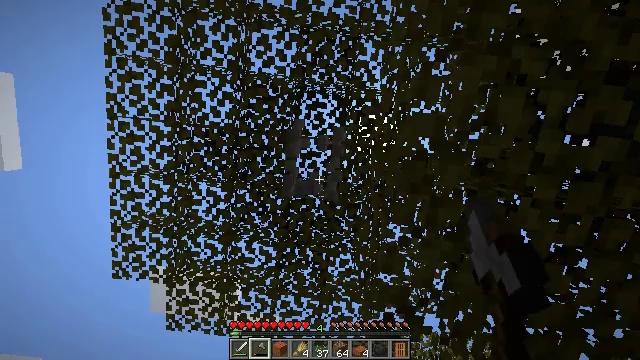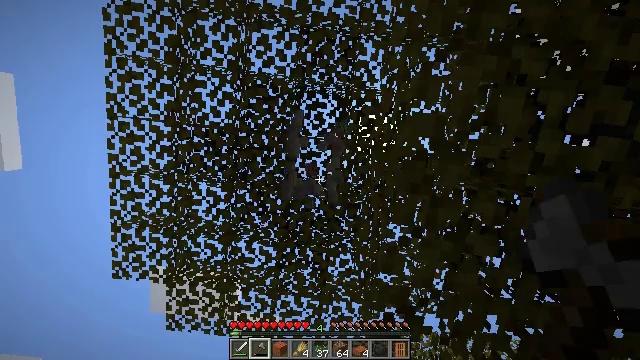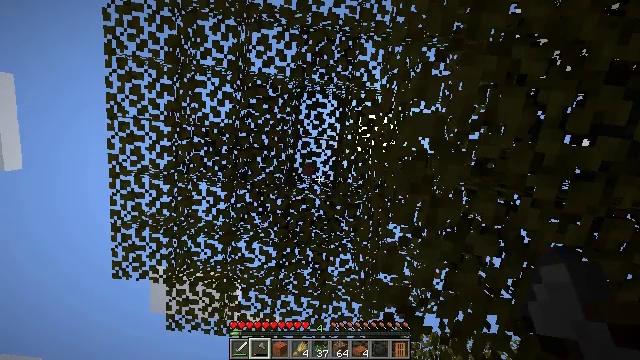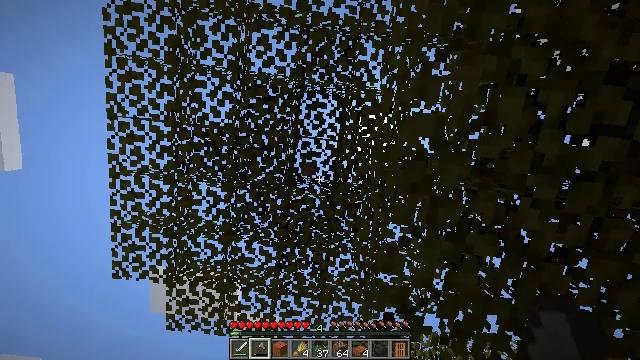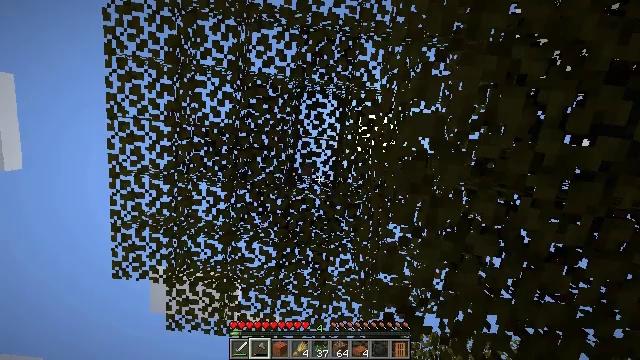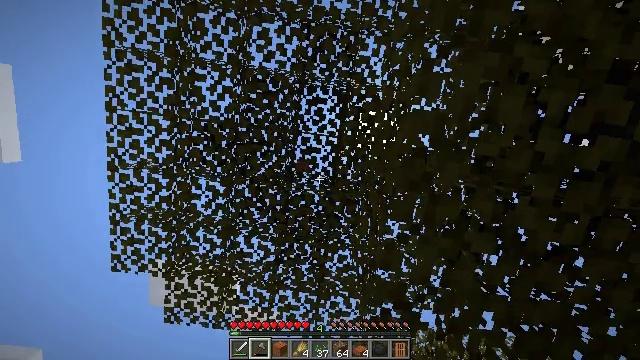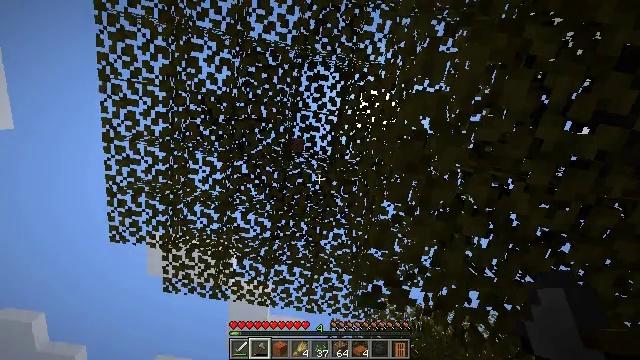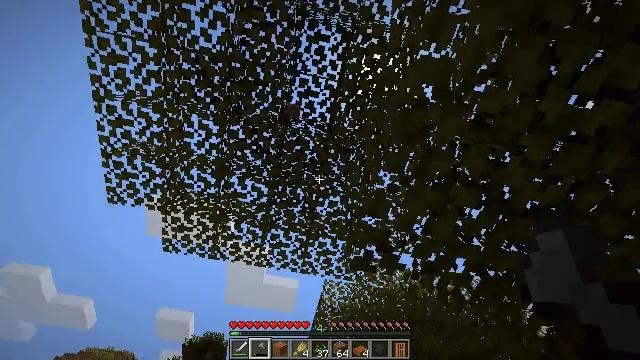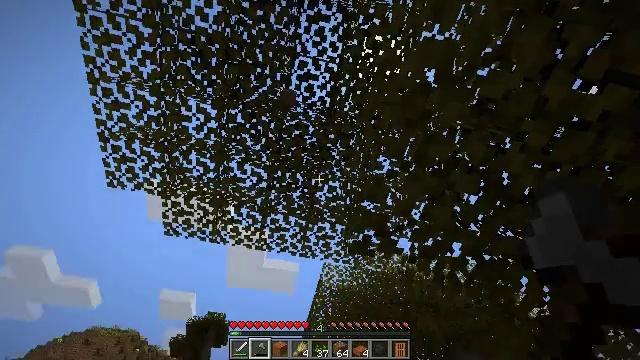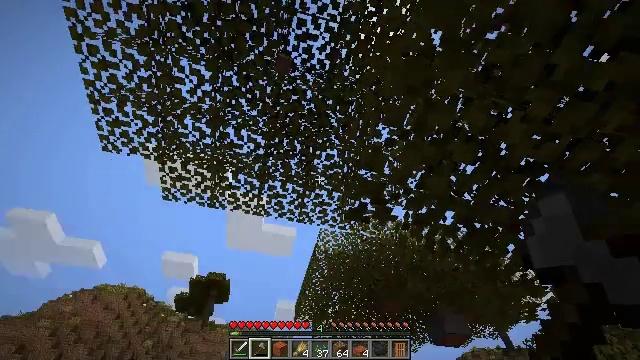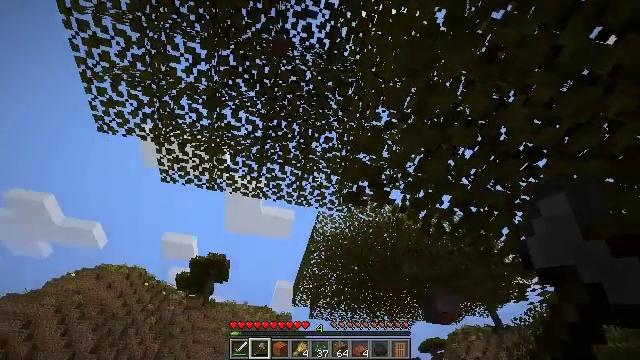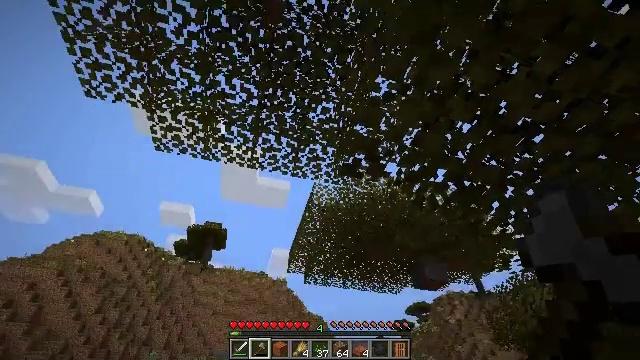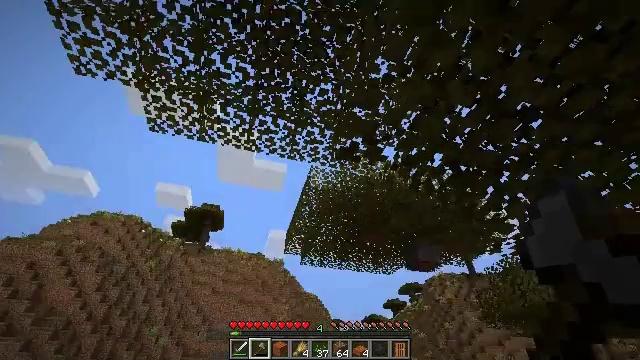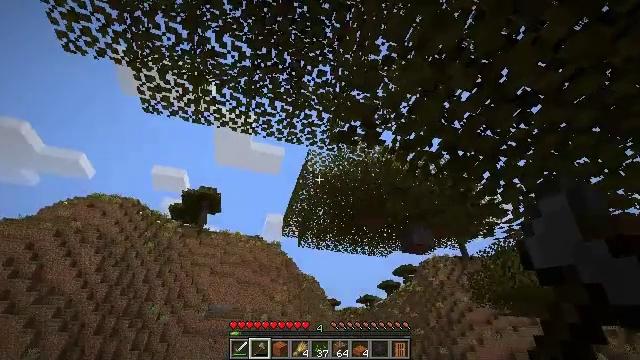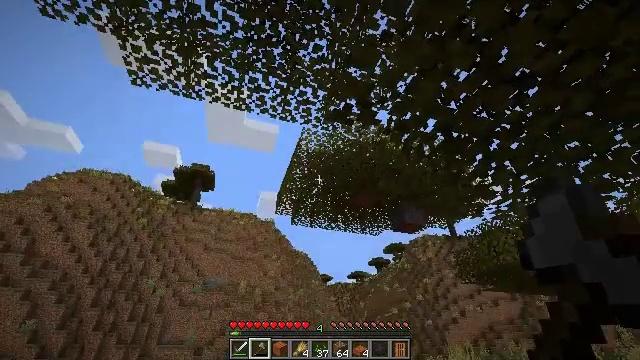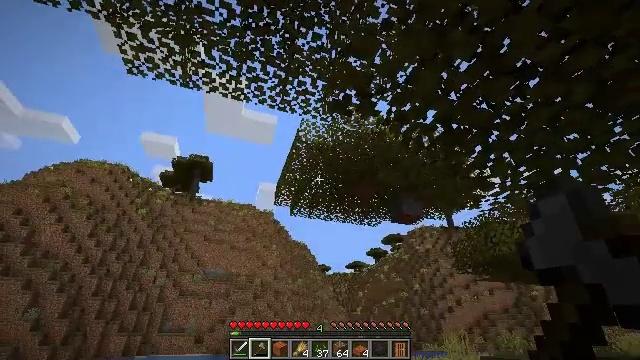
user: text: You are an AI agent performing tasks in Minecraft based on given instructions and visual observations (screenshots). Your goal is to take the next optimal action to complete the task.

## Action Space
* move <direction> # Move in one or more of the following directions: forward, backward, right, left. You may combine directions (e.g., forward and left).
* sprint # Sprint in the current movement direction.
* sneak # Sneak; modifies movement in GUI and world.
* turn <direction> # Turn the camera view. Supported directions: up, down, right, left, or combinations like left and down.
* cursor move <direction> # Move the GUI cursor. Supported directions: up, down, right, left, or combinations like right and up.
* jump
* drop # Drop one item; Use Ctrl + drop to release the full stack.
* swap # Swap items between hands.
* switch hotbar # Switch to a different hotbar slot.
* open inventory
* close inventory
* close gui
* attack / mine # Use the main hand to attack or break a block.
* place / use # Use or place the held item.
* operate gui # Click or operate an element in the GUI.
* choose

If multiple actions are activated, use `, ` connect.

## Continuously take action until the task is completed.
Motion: motion action
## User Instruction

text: Attack the acacia planks to recycle them.
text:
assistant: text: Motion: attack / mine
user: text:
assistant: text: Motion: attack / mine
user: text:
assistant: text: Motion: attack / mine
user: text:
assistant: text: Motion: no_op
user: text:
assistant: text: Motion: no_op
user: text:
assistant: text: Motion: turn right and down
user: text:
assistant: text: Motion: turn right and down
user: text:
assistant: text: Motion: turn down
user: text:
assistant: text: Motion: turn right and down
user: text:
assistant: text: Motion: turn down
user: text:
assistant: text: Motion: turn right and down
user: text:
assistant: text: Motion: turn down
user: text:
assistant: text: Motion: turn down
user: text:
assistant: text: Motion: turn right and down
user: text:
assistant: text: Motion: turn down
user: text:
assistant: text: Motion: turn right and down
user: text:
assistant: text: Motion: turn right and down
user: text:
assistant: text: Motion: turn right and down
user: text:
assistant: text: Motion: turn right and down
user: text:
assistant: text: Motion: turn right and down
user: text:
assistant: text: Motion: turn right and down
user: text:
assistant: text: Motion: turn right and down
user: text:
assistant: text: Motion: turn right and down
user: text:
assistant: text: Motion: turn right and down
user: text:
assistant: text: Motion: turn right and down
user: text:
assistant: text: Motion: move forward, turn right and down
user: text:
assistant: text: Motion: move forward, turn right and down
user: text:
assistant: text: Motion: move forward, turn right
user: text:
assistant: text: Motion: move forward, turn right
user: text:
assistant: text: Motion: move forward, turn right